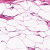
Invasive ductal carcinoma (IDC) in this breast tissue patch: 0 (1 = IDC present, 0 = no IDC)